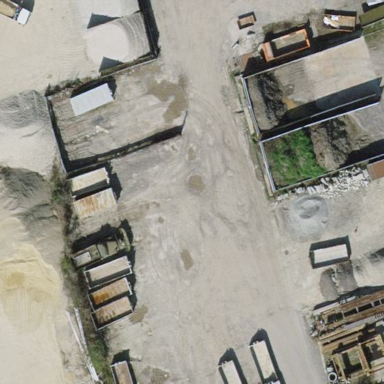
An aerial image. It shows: Recycling center with green waste and scrap metal recycling facilities. It is enclosed by fence.